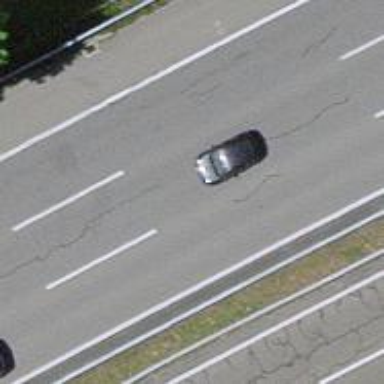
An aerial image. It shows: Asphalt motorway.